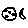
Label: moon